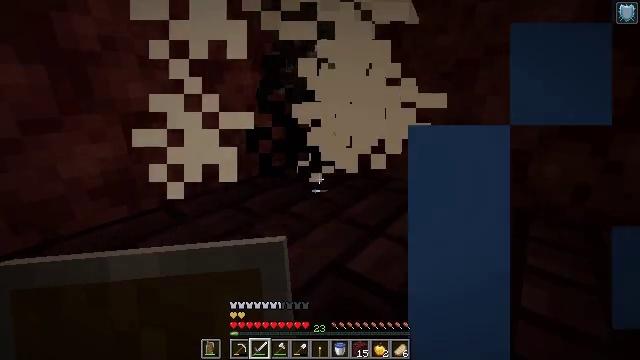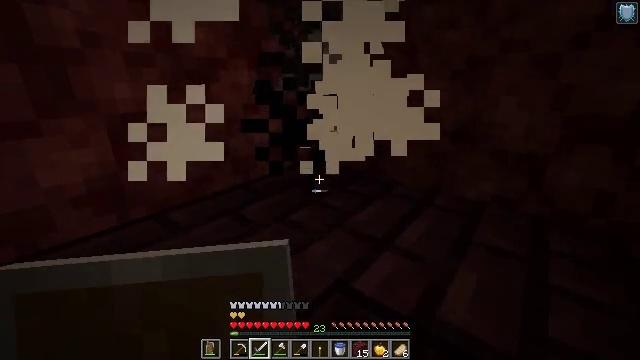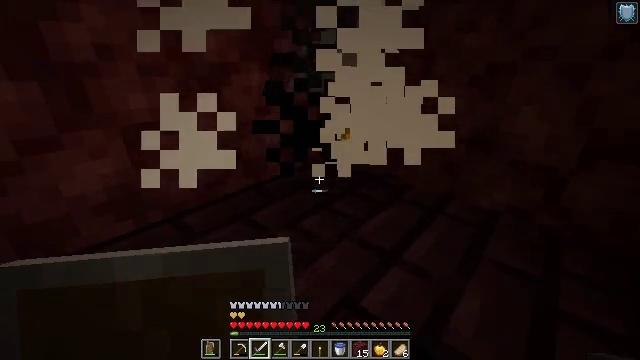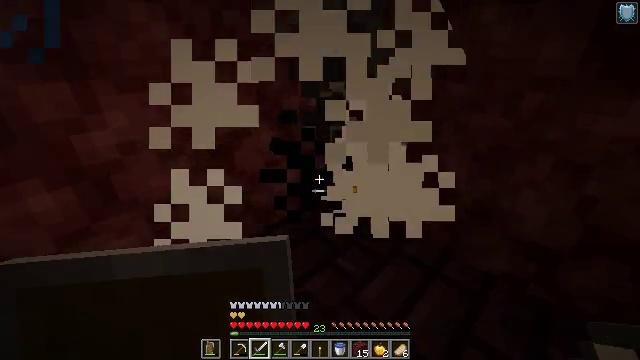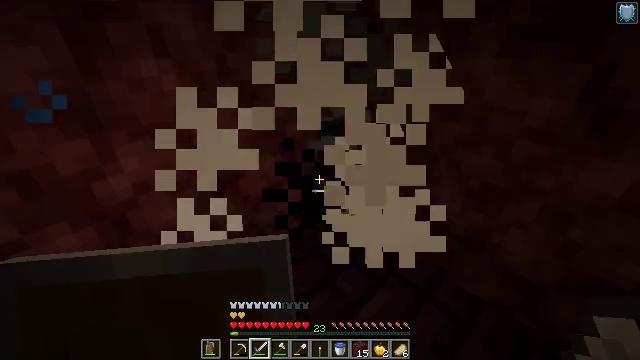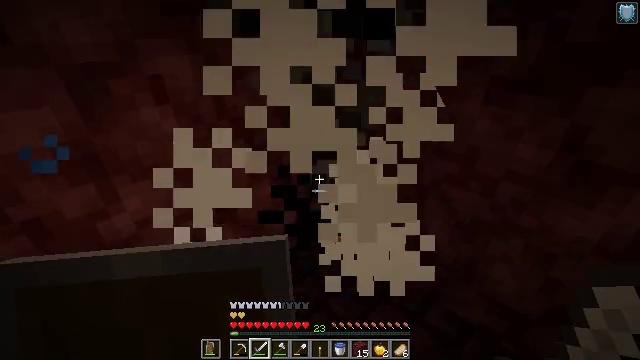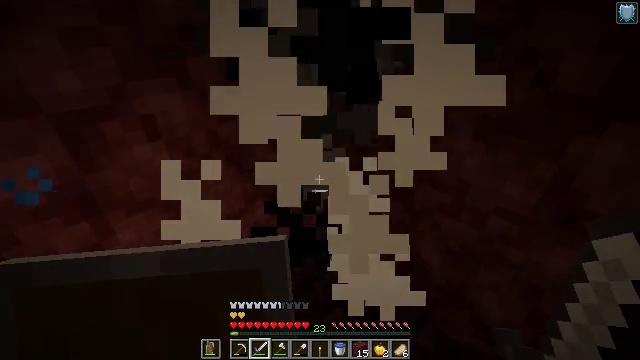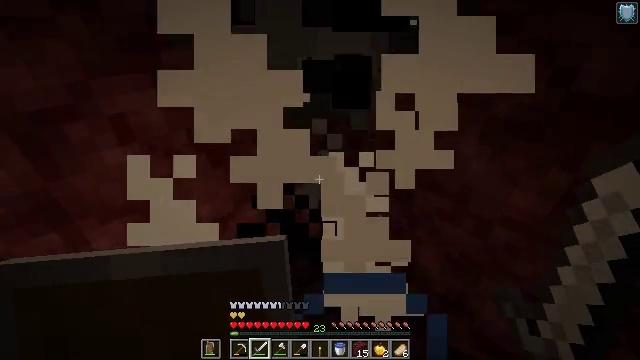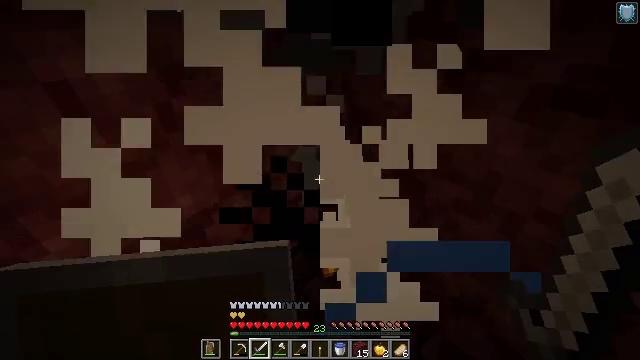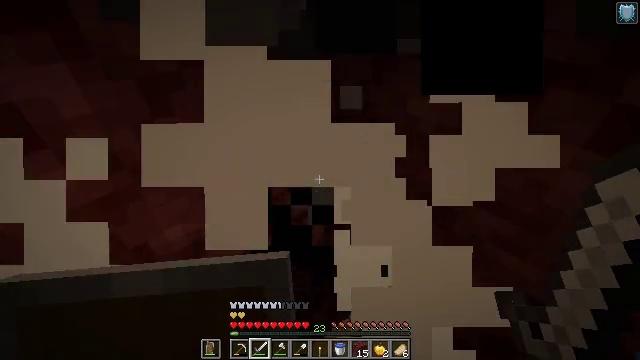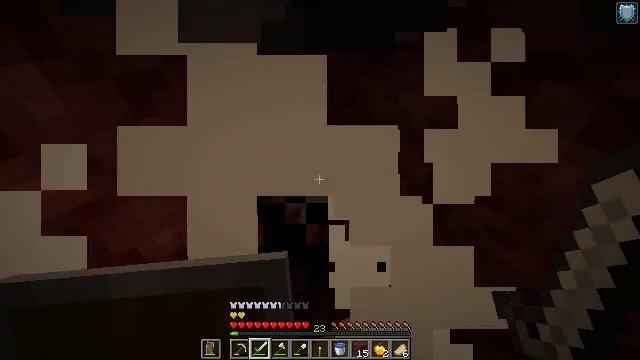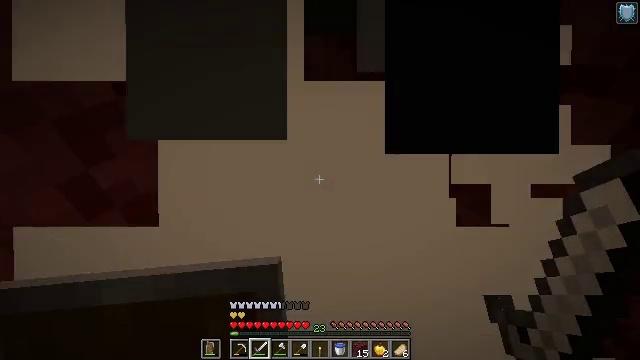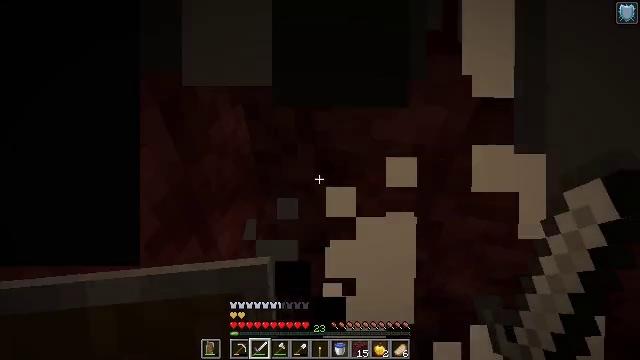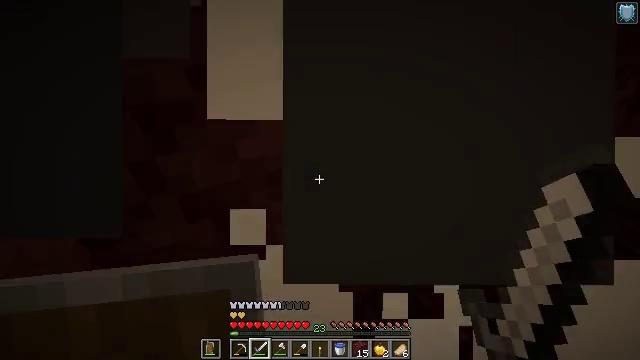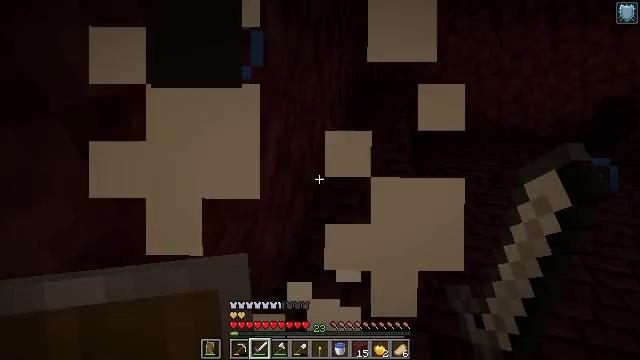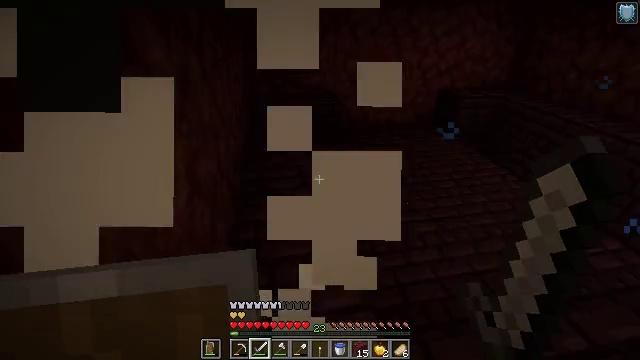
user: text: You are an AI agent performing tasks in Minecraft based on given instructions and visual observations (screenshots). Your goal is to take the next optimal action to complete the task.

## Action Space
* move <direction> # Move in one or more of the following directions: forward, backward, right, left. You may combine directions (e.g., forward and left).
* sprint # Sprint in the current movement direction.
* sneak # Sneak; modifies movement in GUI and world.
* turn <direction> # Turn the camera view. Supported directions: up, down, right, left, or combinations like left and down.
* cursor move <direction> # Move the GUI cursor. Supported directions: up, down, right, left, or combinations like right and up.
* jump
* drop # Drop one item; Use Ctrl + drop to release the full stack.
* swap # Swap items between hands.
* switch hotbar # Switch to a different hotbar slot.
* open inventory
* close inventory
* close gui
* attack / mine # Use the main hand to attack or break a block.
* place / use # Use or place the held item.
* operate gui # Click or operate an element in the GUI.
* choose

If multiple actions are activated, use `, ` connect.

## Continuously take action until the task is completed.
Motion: motion action
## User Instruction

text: Clear the fire from the area.
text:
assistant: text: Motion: move forward
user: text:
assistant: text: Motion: move forward, turn left and down, jump
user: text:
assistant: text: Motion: move forward, turn left and down, jump
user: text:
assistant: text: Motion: move forward, turn left and down, jump
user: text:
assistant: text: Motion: move forward, jump
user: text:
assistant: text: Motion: move forward, turn down, jump
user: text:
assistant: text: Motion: move forward and move left, turn down
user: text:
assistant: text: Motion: move forward and move left, turn down
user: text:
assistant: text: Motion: move forward and move left, turn down
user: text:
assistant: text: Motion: move forward and move left, turn right and down
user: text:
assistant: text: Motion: move forward and move left, turn right
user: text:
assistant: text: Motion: move forward, turn right
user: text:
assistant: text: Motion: move forward, turn right
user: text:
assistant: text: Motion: turn right and up
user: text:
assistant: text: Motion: turn right and up
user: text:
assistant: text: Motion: turn right and up
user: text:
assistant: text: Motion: no_op
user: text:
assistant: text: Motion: no_op
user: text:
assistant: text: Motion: no_op
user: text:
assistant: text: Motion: no_op
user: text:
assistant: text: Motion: no_op
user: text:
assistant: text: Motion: no_op
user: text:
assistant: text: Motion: no_op
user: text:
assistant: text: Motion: move forward, turn right
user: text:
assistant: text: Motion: move forward
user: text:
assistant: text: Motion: move forward, turn right
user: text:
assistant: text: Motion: move forward, turn right and up
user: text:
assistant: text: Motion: move forward, turn right and up
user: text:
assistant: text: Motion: move forward, turn right and up
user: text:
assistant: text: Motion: move forward